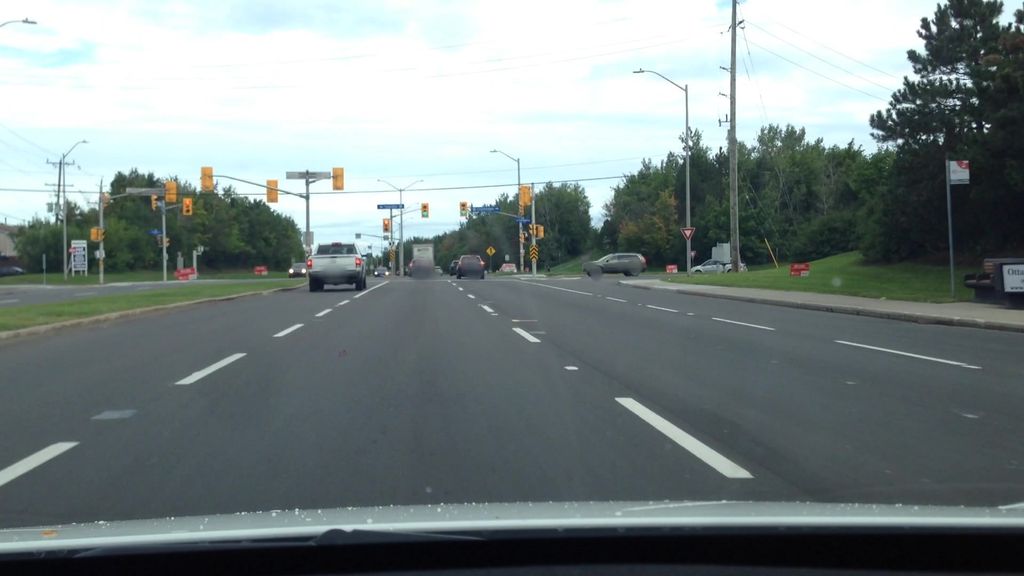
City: ottawa-gatineau